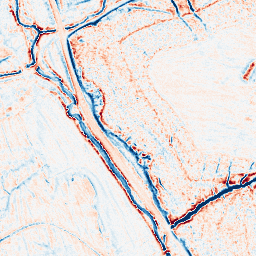
Category: edge_preserving
Decomposition family: anisotropic_diffusion
Decomposition parameters: iterations: 20
kappa: 30
gamma: 0.1
Upsampling method: regularized
Upsampling parameters: scale: 2
lambda_reg: 0.001
Upsampling scale: 2